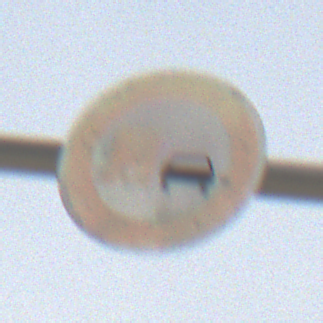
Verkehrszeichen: UeberholverbotKraftfahrzeuge
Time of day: MorningAfternoon
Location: Outdoor (Nature)
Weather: PartlyCloudy
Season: Winter
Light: Natural